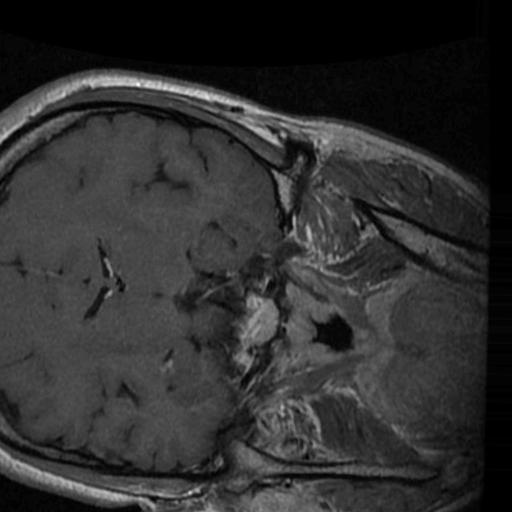
Label: brain_tumor